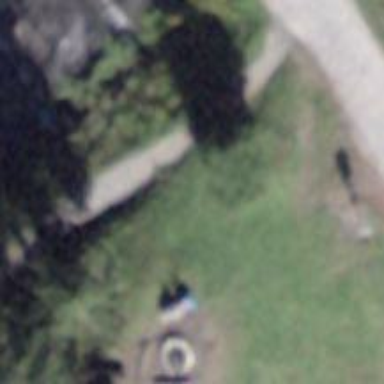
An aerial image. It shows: Picnic site popular for tourists.